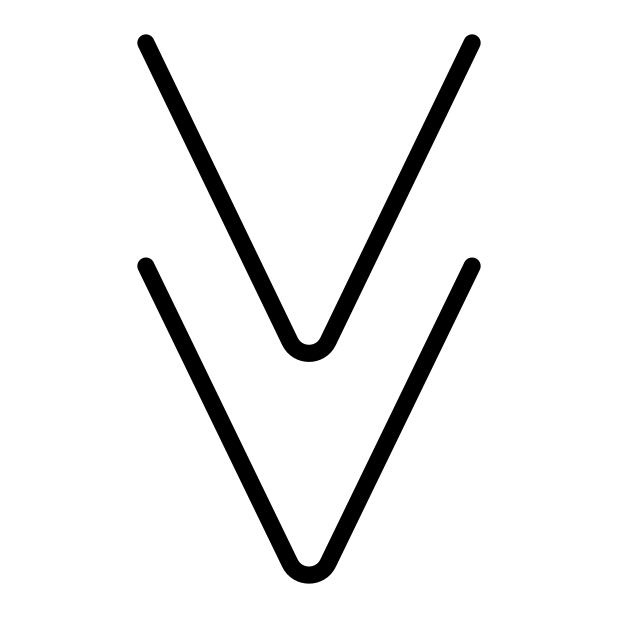
fast down button